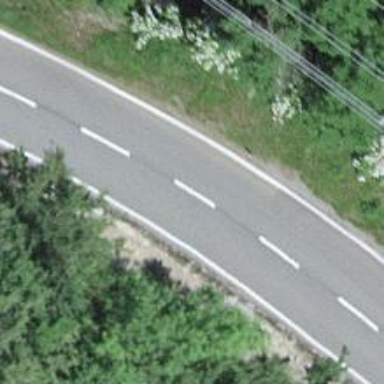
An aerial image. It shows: Tertiary road.